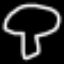
Label: mushroom